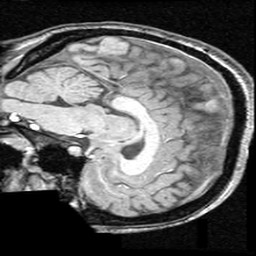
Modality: T1w
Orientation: sagittal
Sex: female
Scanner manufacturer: ge
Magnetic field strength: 1.5 T
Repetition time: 21 s
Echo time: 0.008 s